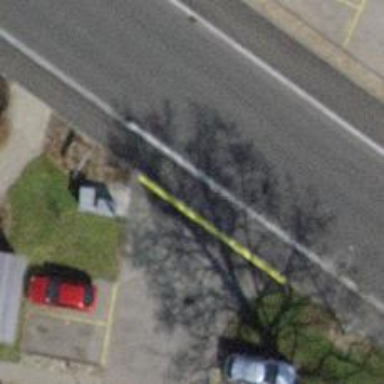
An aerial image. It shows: Asphalt service road with sidewalks on both sides.